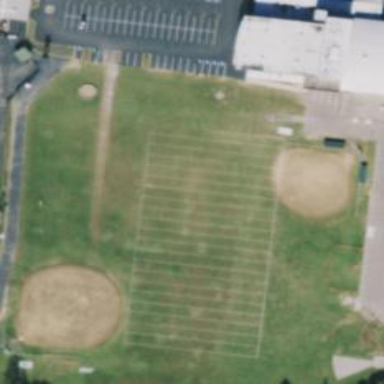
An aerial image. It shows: Baseball pitch for leisure land.